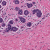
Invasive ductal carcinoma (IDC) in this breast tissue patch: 0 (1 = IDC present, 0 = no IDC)